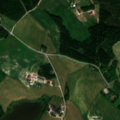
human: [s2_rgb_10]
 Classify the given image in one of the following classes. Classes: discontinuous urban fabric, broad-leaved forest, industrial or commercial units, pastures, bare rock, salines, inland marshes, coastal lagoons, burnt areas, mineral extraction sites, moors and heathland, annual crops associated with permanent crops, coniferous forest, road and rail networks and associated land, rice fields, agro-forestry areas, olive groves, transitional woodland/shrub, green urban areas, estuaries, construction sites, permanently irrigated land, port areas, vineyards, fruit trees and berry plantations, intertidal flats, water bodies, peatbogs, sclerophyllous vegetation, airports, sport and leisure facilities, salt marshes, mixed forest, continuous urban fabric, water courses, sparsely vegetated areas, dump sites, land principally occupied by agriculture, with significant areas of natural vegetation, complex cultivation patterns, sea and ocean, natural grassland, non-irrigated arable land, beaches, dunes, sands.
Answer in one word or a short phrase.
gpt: non-irrigated arable land, land principally occupied by agriculture, with significant areas of natural vegetation, broad-leaved forest, mixed forest